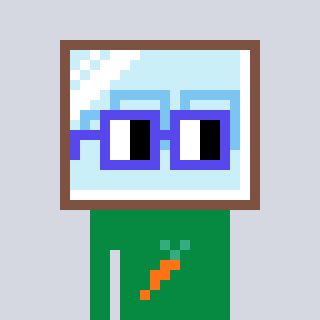
a pixel art character with square blue glasses, a mirror-shaped head and a green-colored body on a cool background